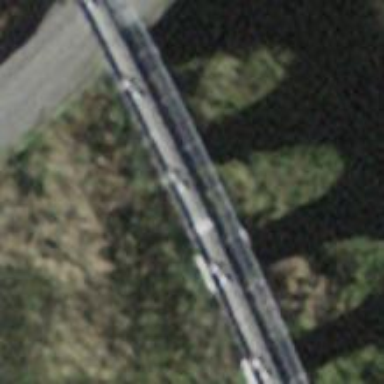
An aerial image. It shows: Single-track funicular railway bridge.